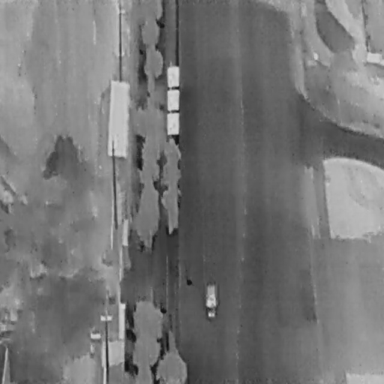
There is a Car in the infrared image.